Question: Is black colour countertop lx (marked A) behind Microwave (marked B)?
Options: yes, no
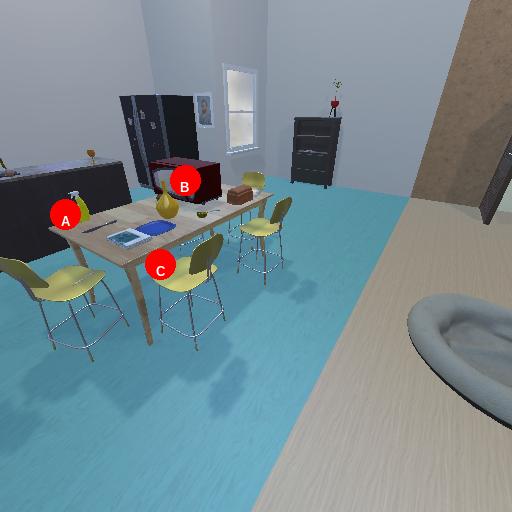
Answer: yes